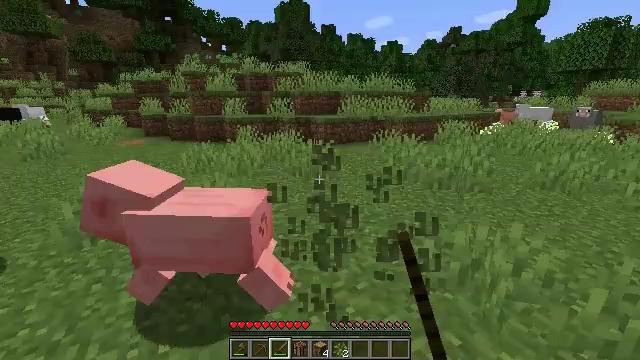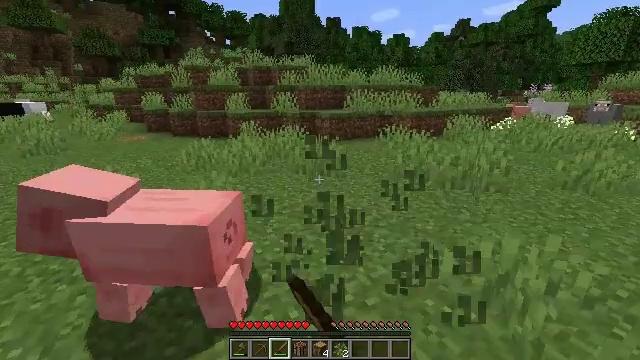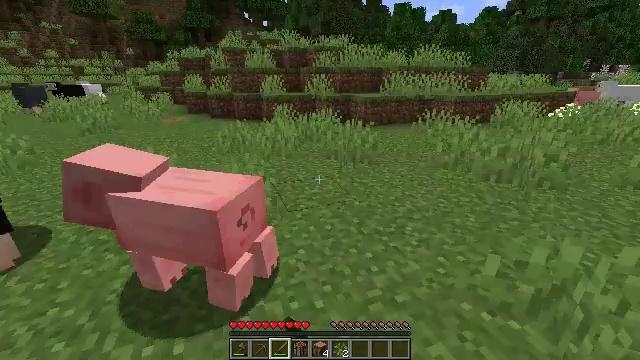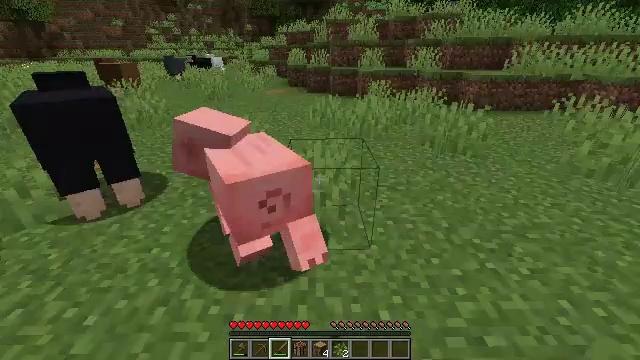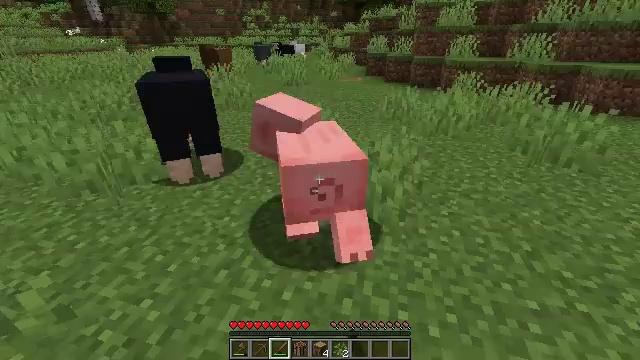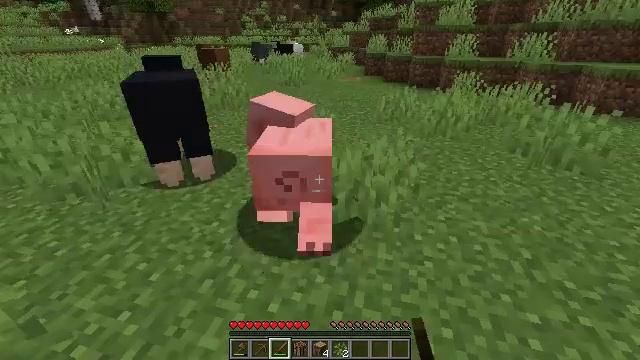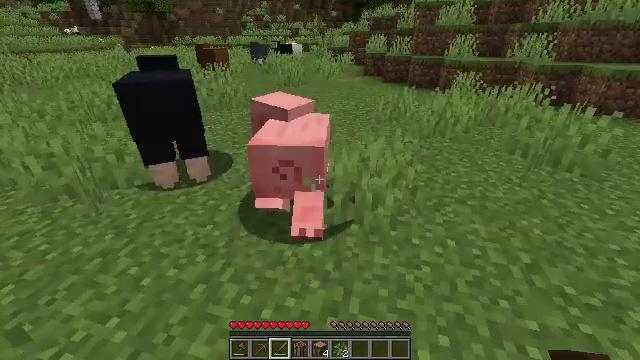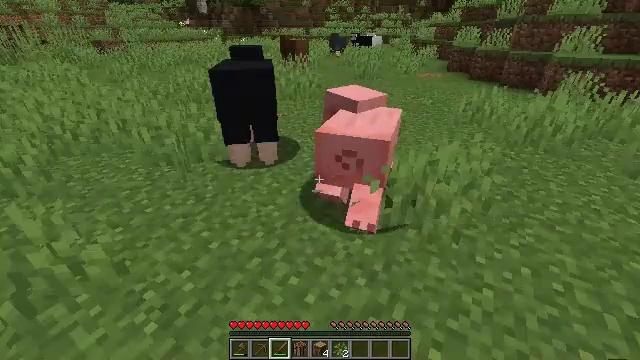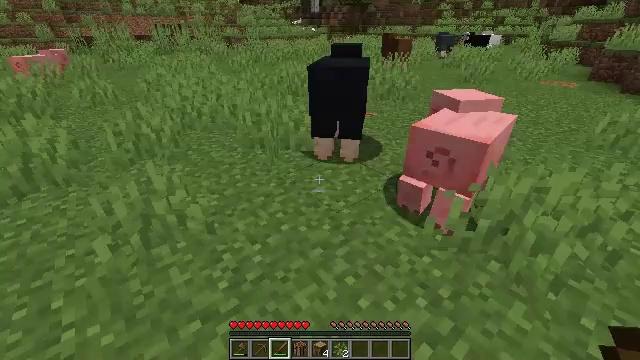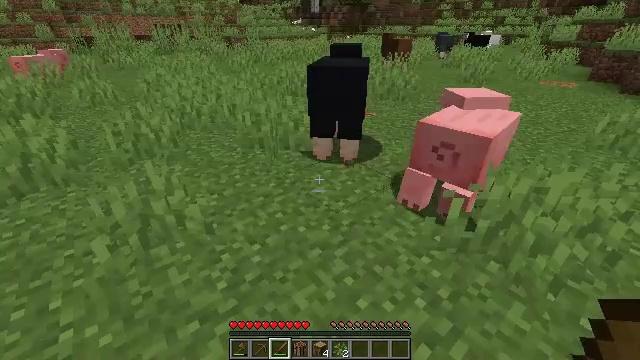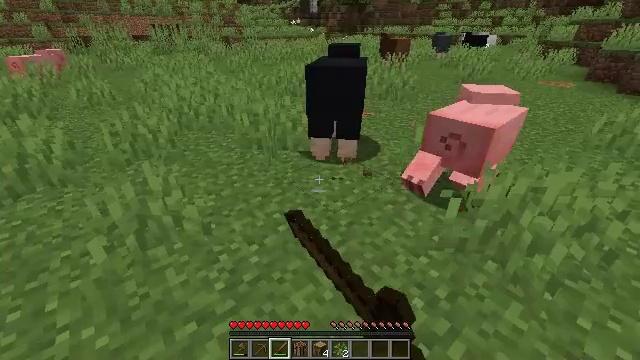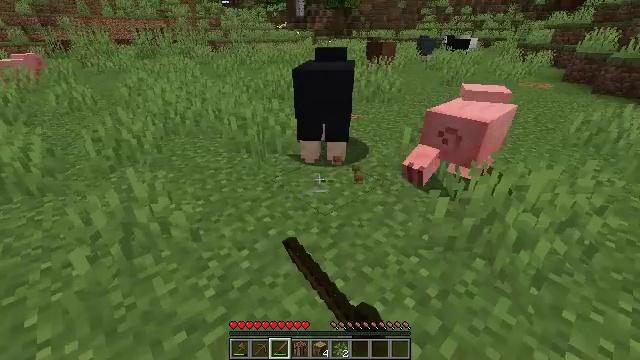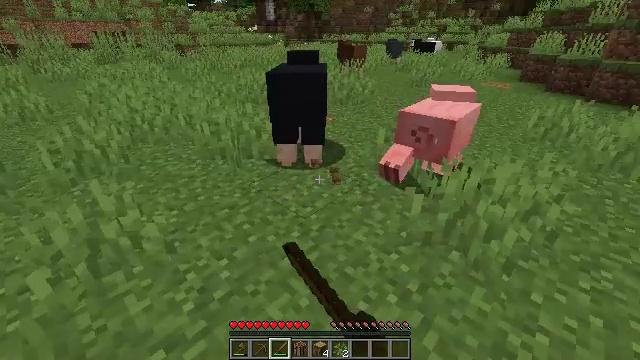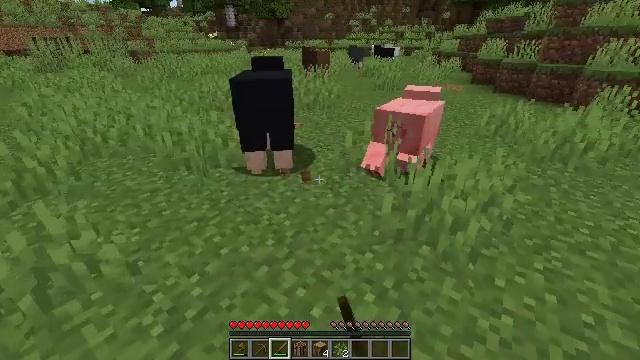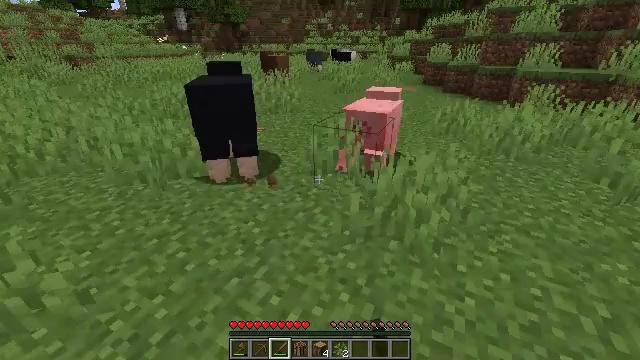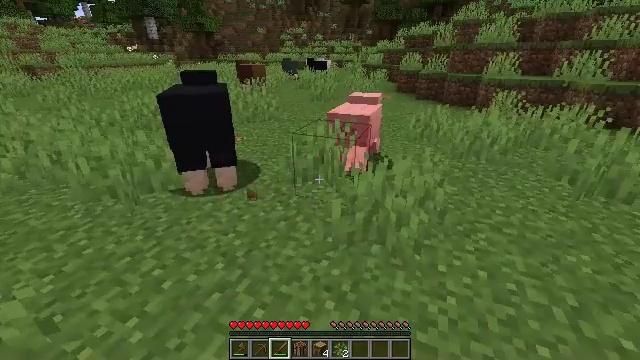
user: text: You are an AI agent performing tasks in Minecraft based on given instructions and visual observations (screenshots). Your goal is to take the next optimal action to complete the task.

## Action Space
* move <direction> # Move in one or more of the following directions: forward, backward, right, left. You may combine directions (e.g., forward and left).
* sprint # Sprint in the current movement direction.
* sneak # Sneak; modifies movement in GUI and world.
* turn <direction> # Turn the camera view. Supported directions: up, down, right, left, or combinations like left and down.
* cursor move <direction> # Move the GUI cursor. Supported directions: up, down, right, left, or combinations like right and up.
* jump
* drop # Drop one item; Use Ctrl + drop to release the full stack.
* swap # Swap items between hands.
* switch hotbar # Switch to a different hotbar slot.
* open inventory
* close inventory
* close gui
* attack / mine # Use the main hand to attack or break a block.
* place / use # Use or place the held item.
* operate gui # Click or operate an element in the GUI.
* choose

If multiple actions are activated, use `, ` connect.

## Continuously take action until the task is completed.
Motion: motion action
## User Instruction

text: Hunt a pig.
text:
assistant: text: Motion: move forward, turn left and down, attack / mine
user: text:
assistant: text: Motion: move forward, turn left and down, attack / mine
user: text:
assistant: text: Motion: move forward, turn left and down, attack / mine
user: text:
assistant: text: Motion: turn left and down, attack / mine
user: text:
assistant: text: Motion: attack / mine
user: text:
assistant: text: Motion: attack / mine
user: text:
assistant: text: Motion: turn left and down, attack / mine
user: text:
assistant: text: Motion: turn left
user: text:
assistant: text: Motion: attack / mine
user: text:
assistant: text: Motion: attack / mine
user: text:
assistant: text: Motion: turn right, attack / mine
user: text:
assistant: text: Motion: turn right
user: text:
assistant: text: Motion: turn right and up
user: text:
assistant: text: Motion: turn right
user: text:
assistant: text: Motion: turn right and up
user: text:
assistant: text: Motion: turn right
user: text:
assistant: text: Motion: move forward, turn right and up
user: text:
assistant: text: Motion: move forward
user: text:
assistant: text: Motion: move forward
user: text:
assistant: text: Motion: move forward
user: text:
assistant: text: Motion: move forward
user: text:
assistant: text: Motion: move forward
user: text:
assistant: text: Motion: move forward
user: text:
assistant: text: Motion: move forward
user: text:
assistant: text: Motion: move forward, turn right
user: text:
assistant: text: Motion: move forward, turn right
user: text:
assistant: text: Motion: move forward, turn right
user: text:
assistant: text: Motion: move forward, turn right
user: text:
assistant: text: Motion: move forward, turn right and up
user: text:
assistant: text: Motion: move forward, turn right and up